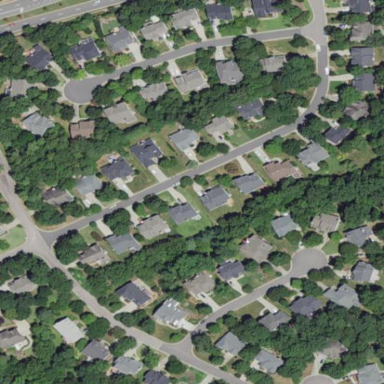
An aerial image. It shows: Residential neighbourhood.